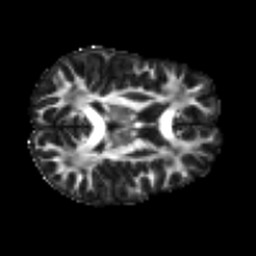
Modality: FA
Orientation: axial
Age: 24
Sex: female
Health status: ill
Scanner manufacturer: siemens
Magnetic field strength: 3 T
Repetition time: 6.5 s
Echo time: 0.062 s